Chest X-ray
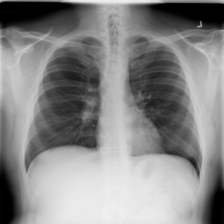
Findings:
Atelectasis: negative
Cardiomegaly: negative
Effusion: negative
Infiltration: negative
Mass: negative
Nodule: negative
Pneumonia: negative
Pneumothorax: negative
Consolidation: negative
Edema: negative
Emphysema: negative
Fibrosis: negative
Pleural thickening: negative
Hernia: negative